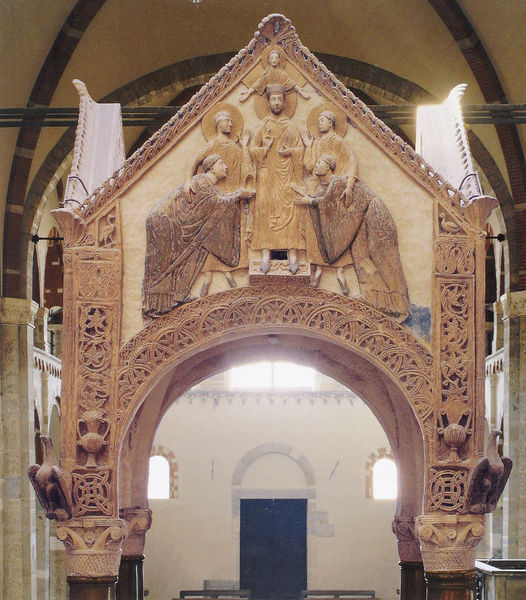
Titel: Hochaltarziborium
Standort: Mailand, S. Ambrogio (EU - I)
Schlagwörter: adler, vogel, finger, säule, säulen, muster, ornament, stein, hände, innenraum, kirche, amphore, engel, relief, ente, bogen, giebel, figuren, rundbogen, spitz, ornamente, foto, gewölbe, orientalisch, beten, kapitelle, kapitell, schein, heiligenschein, kanzel, christus, jesus, chor, baldachin, mönche, heilige, jünger, bitten, kapitel, narthex